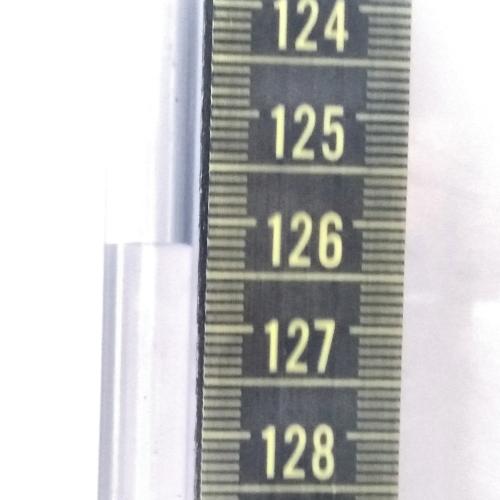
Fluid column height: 126.2 cm